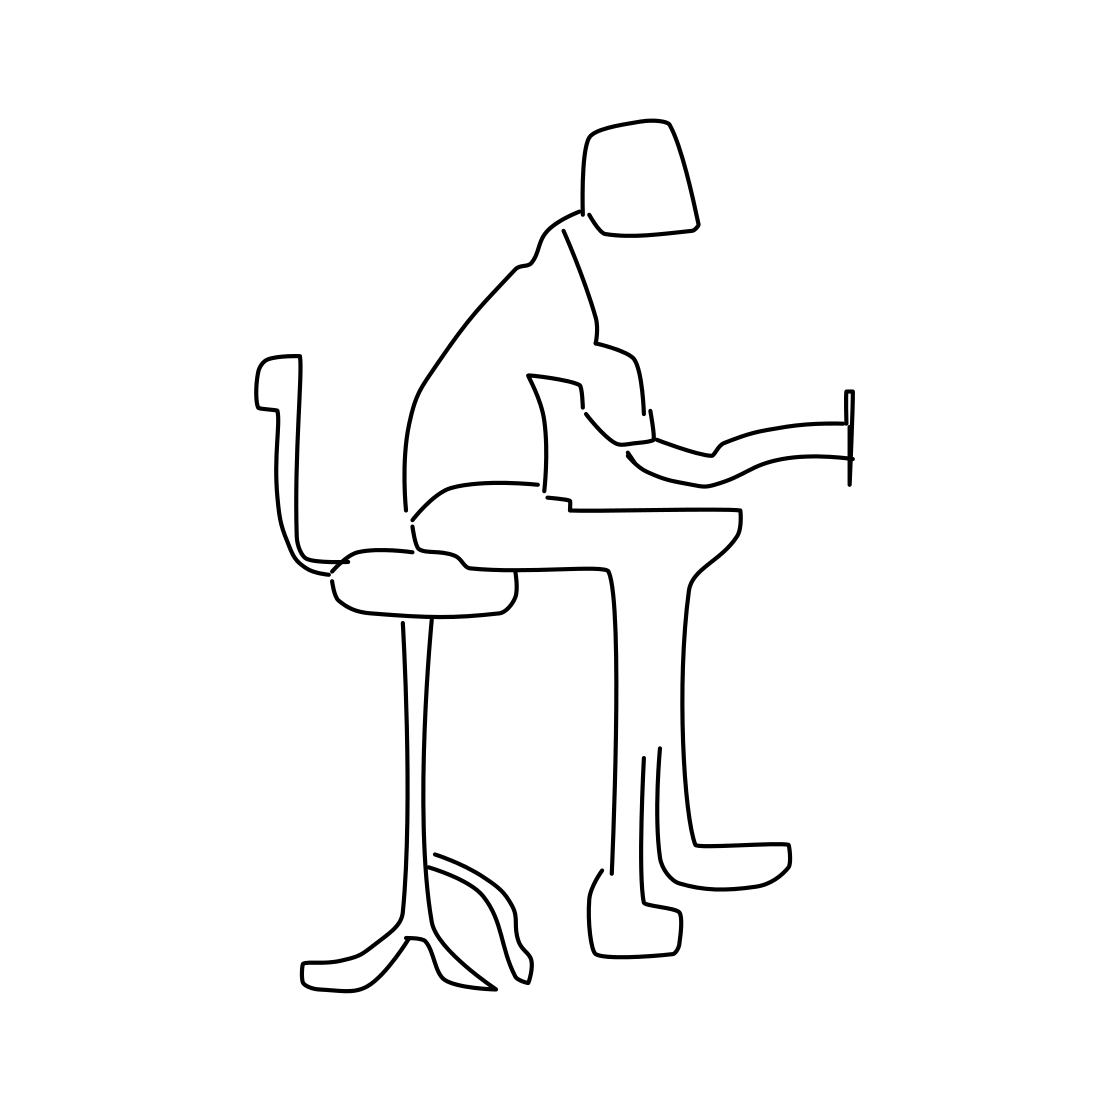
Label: person sitting